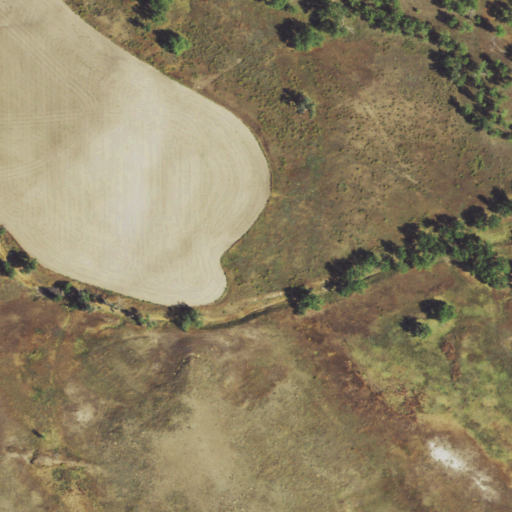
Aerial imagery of valley in Colorado named Willow Gulch containing grassland, cultivated crops, and herbaceous wetlands